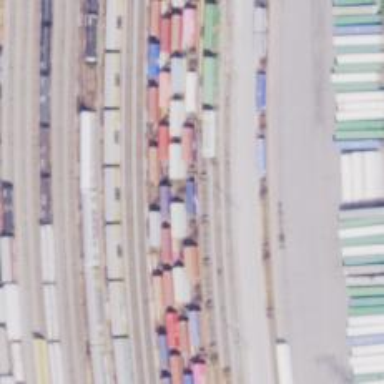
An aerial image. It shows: Railway yard in service.